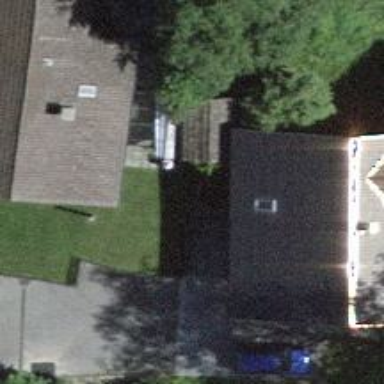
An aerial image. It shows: Garage.